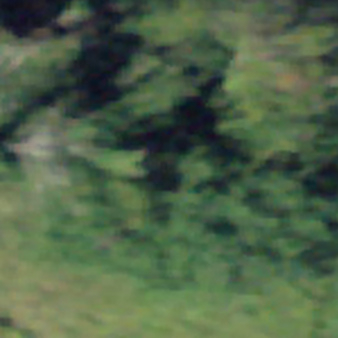
Label: other